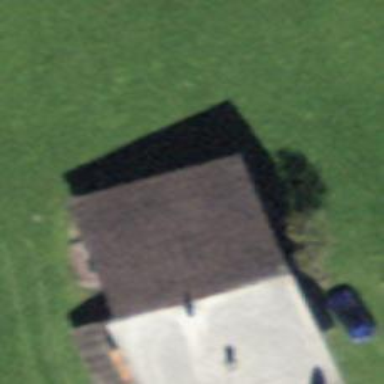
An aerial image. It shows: Farm building.